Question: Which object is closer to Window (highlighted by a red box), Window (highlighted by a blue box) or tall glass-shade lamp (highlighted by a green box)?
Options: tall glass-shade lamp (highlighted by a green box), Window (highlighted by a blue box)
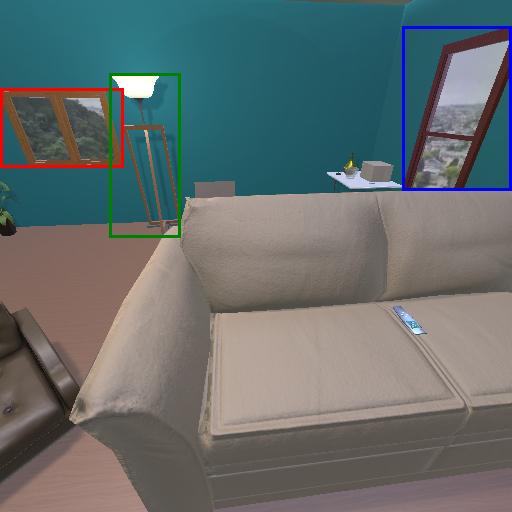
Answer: tall glass-shade lamp (highlighted by a green box)